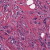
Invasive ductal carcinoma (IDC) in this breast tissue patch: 1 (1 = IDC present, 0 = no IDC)